Question: I have a simple table:
The total % are using the following formula:
> =SUMIF($Z$23:$AL$23;"%";Z24:AL24)
Where I am basically summing a value, if it's column header is '%'. Then I have a VBA procedure which simply loops through these % Totals and checks whether they are equal to 1 or not such as following:
'''
If Cells(iRowLoop, 39).Value <> 1 Then ' show user an error message and stop procedure
'''
The problem is, that the very first 100% cell (with value of 18 245) claims, that it's value is not equal to 1.
I tried the following things:
- -
I have also checked whether the green percentages contain whole numbers (they are manual user input) and they do, so there is no way how the result could be anything else but plain 100%...but excel still tells me (the VBA procedure) that the first number is not 100%.
How to solve this problem? Any help would be appreciated.
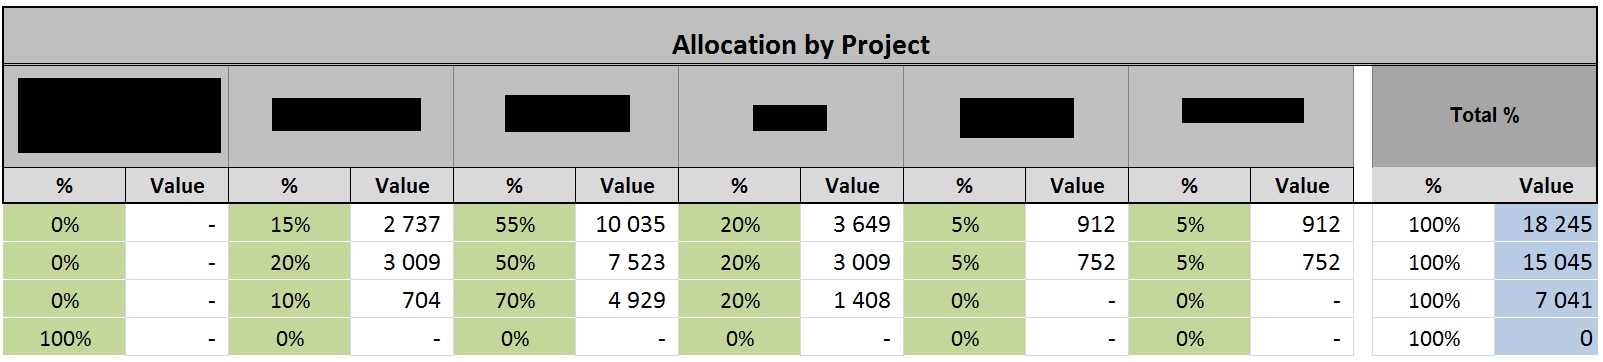
Answer: If the cell actually "100%" then:
'''
Sub OneHundredPercent()
If ActiveCell.Text = "100%" Then
MsgBox "100%"
End If
End Sub
'''
will avoid any roundoff or conversion problems: